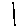
Label: line